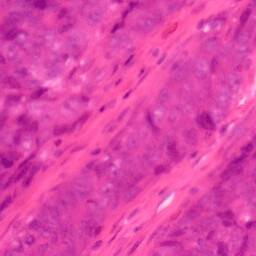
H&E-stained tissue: Colon